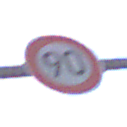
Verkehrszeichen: Geschwindigkeit90
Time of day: SunriseSunset
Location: Outdoor (Urban)
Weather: PartlyCloudy
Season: NotSpecified
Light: Natural